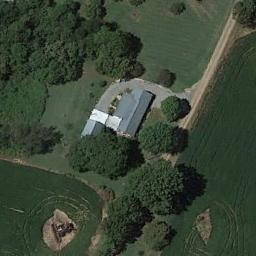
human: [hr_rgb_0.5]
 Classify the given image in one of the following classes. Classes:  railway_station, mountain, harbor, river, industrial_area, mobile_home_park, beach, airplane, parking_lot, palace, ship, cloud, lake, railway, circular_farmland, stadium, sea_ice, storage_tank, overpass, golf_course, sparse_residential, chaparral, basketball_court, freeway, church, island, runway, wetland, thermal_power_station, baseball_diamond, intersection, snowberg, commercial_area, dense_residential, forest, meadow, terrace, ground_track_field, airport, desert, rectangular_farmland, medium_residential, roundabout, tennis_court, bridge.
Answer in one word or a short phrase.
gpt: sparse_residential